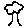
Label: tree